Question: Yesterday our client reported strange and undesirable bahavior at his website. Website address is: <URL>. It should work like this:

and it does, despite Safari.
After action
'''
#offer > div > div:hover
'''
box with offer details (.offerHover) should appear. At Safari, unfortunatelly, it happenes otherwise. Box sometimes appears, sometimes doesn't and sometimes appears with low opacity.
Main problem is - we don't have any mac device, so there is no way to try and fix it. Do you have any clue what might be wrong? I tried testing old Safari version on Windows, but it seems to be working fine.
I would be very grateful for any ideas :)
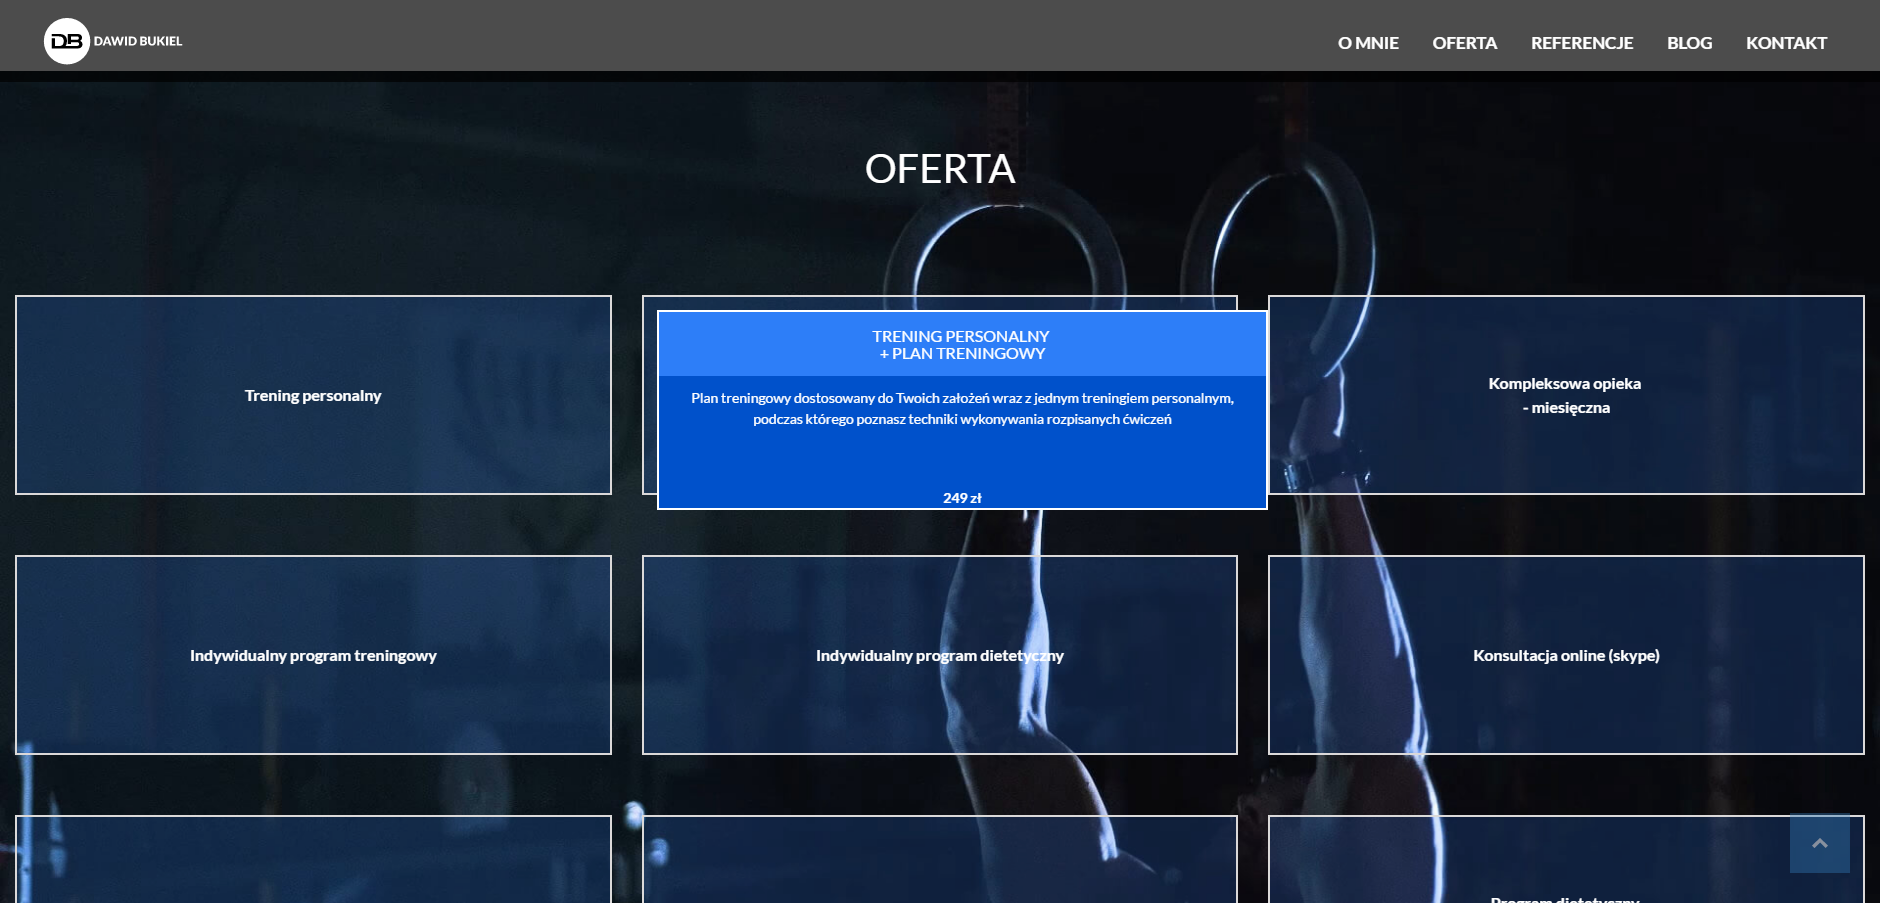
Answer: I managed to fix it myself.
I dunno why, but it works :D
I just had to get rid of keyframes.
from:
'''
.offerHover {
background: rgba(0, 81, 203, 1);
height: 200px;
margin-right: 0px;
}
#offer > div > .col-md-4:hover .offerHover {
-webkit-animation: jumpOut 0.5s forwards;
animation: jumpOut 0.5s forwards;
opacity: 1;
visibility: visible;
}
'''
to:
'''
.offerHover {
background: rgba(0, 81, 203, 1);
height: 200px;
margin-right: 0px;
-webkit-transform: translate3d(0, 0, 0);
transform: translate3d(0, 0, 0);
}
#offer > div > .col-md-4:hover .offerHover {
visibility: visible;
-webkit-transform: translate3d(15px, 15px, 0);
transform: translate3d(15px, 15px, 0);
opacity: 1;
}
'''